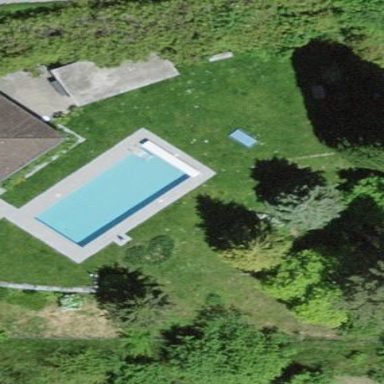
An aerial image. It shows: Swimming pool located in leisure land.